Question: I'm currently writing an app and it's been suggested I try a square list with tiles instead of a standard list. I've included an example mock up underneath of what it could look like. I'm relatively new to android and can't quite get my head around how I could do it.

Any help is much appreciated. Thanks!
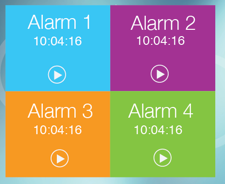
Answer: You would have to use a 2 column GridView.
Assuming you have some model for an Alarm.
'''
public class Alarm {
private String title;
private String time;
private int color;
public Alarm(String title, String time, int color) {
this.title = title;
this.time = time;
this.color = color;
}
}
'''
You will have to create a custom layout to be used in the GridView
'''
<?xml version="1.0" encoding="utf-8"?>
<RelativeLayout xmlns:android="http://schemas.android.com/apk/res/android"
android:orientation="vertical" android:layout_width="match_parent"
android:layout_height="match_parent"
android:background="#000">
<TextView
android:layout_width="wrap_content"
android:layout_height="wrap_content"
android:textSize="22sp"
android:id="@+id/title"
android:textColor="#FFFFFF"
android:text="title"
android:layout_centerHorizontal="true"
android:layout_margin="20dp"
/>
<TextView android:layout_height="wrap_content"
android:layout_width="wrap_content"
android:textSize="18sp"
android:id="@+id/time"
android:layout_below="@id/title"
android:text="time"
android:layout_centerHorizontal="true"
android:layout_margin="20dp"
android:textColor="#FFFFFF"/>
<ImageView
android:id="@+id/image"
android:layout_width="wrap_content"
android:layout_height="wrap_content"
android:layout_below="@id/time"
android:layout_centerHorizontal="true"
android:src="@android:drawable/ic_media_play"/>
</RelativeLayout>
'''
And create an adapter, just like you would when using a listview
'''
public class AlarmGridAdapter extends BaseAdapter {
private Context context;
private List<Alarm> alarms;
public AlarmGridAdapter(Context context, List<Alarm> alarms) {
this.context = context;
this.alarms = alarms;
}
@Override
public int getCount() {
return alarms.size();
}
@Override
public Object getItem(int position) {
return alarms.get(position);
}
@Override
public long getItemId(int position) {
return 0;
}
@Override
public View getView(int position, View convertView, ViewGroup parent) {
LayoutInflater layoutInflater = (LayoutInflater) context.getSystemService(Context.LAYOUT_INFLATER_SERVICE);
View root = layoutInflater.inflate(R.layout.grid_item, parent, false);
Alarm alarm = alarms.get(position);
TextView titleText = (TextView) root.findViewById(R.id.title);
TextView timeText = (TextView) root.findViewById(R.id.time);
root.setBackgroundColor(alarm.getColor());
titleText.setText(alarm.getTitle());
timeText.setText(alarm.getTime());
return root;
}
}
'''
The activity simply contains a grid view, with the number of columns 2 and vertical/horizontal spacing 0
'''
<RelativeLayout xmlns:android="http://schemas.android.com/apk/res/android"
xmlns:tools="http://schemas.android.com/tools" android:layout_width="match_parent"
android:layout_height="match_parent" android:paddingLeft="@dimen/activity_horizontal_margin"
android:paddingRight="@dimen/activity_horizontal_margin"
android:paddingTop="@dimen/activity_vertical_margin"
android:paddingBottom="@dimen/activity_vertical_margin" tools:context=".MainActivity">
<GridView
android:id="@+id/grid"
android:layout_width="match_parent"
android:numColumns="2"
android:horizontalSpacing="0dp"
android:verticalSpacing="0sp"
android:layout_height="match_parent" />
</RelativeLayout>
'''
And finally, in the activity(or fragment):
'''
private GridView gridView;
@Override
protected void onCreate(Bundle savedInstanceState) {
super.onCreate(savedInstanceState);
setContentView(R.layout.activity_main);
gridView = (GridView) findViewById(R.id.grid);
Alarm alarm1 = new Alarm("Alarm 1", "10:04:16", Color.parseColor("#39C6F4"));
Alarm alarm2 = new Alarm("Alarm 2", "10:04:16", Color.parseColor("#A33293"));
Alarm alarm3 = new Alarm("Alarm 3", "10:04:16", Color.parseColor("#F79922"));
Alarm alarm4 = new Alarm("Alarm 4", "10:04:16", Color.parseColor("#84C542"));
AlarmGridAdapter adapter = new AlarmGridAdapter(this, Arrays.asList(alarm1, alarm2, alarm3, alarm4));
gridView.setAdapter(adapter);
}
'''
Result: